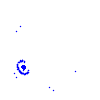
Particle: electron